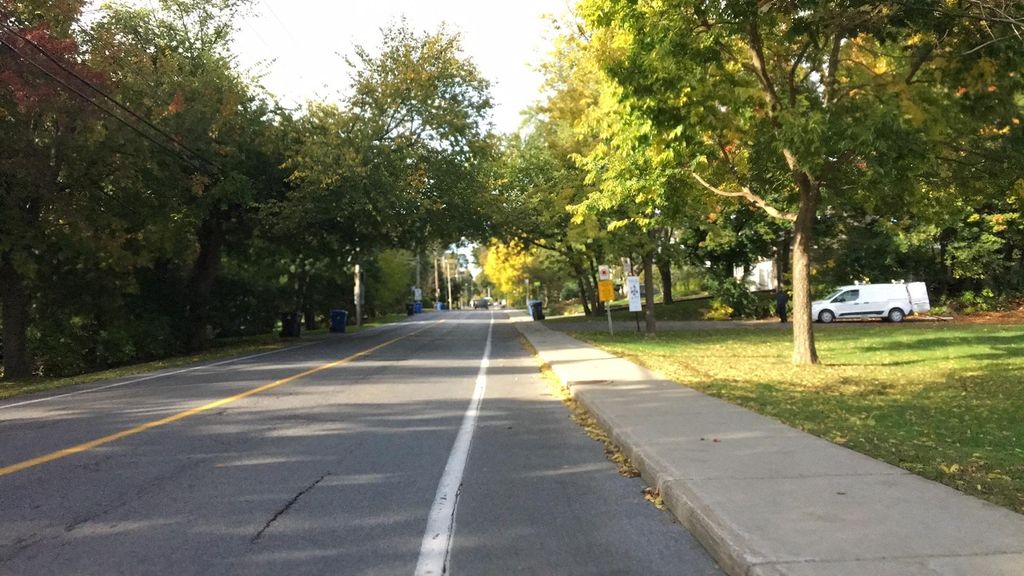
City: montreal